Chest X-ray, PA view. Patient: 23 years old, sex M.
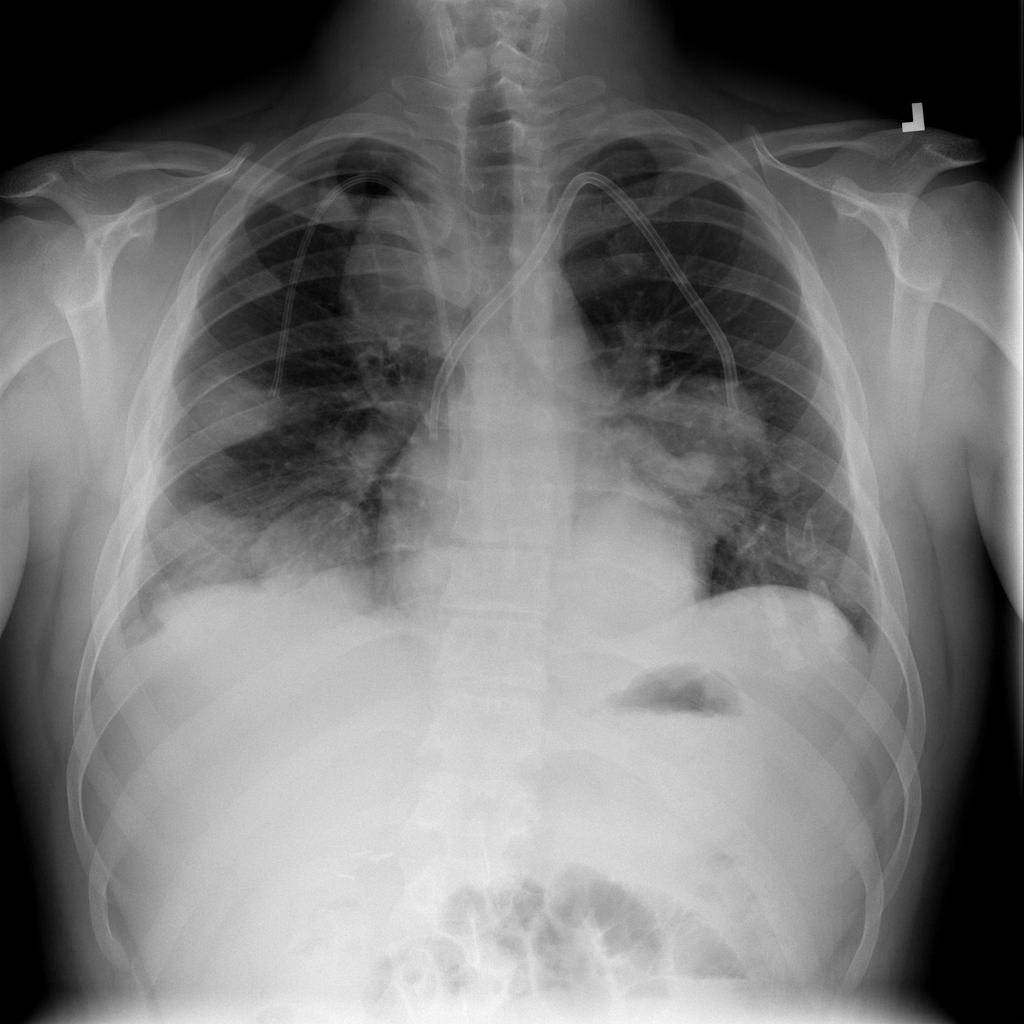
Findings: Mass